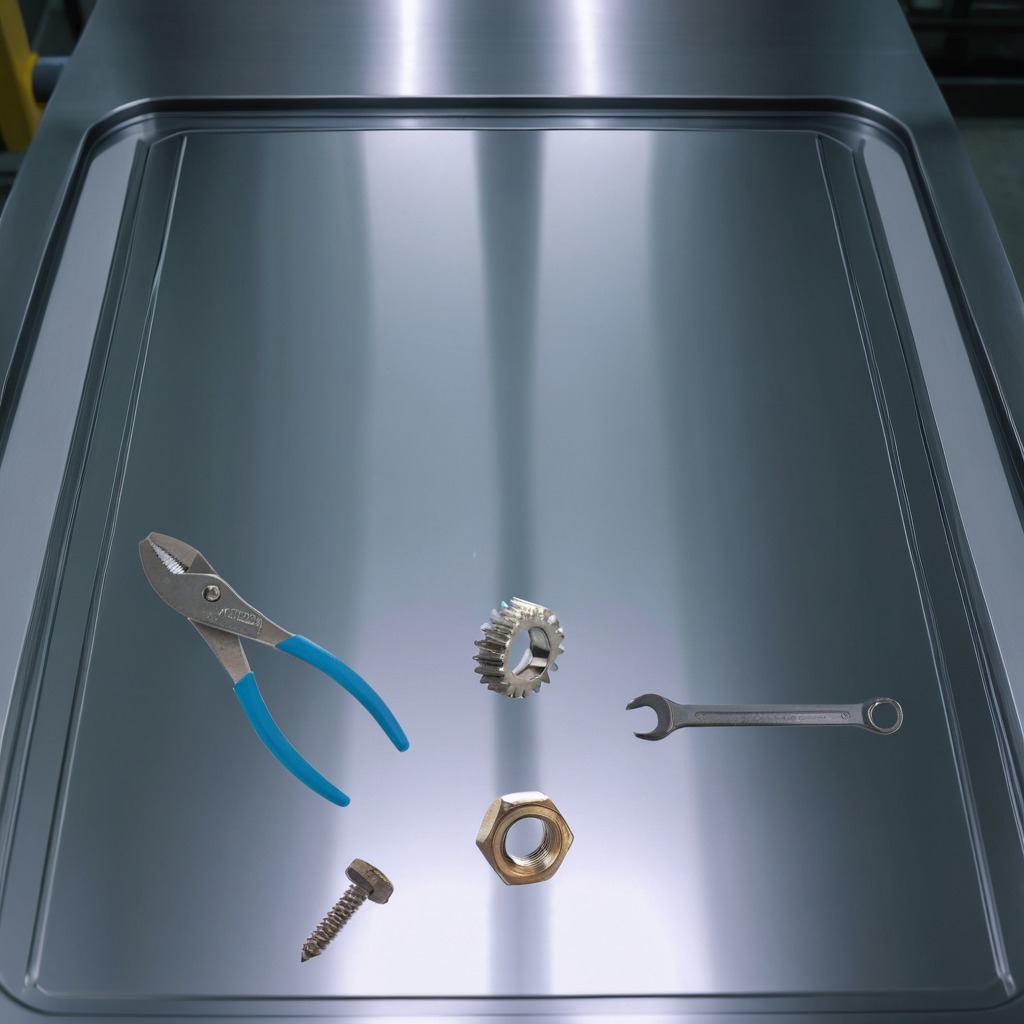
A steel gear with teeth, a metal machine screw, a pair of pliers, a metal nut, and a wrench are lying on the metal table.